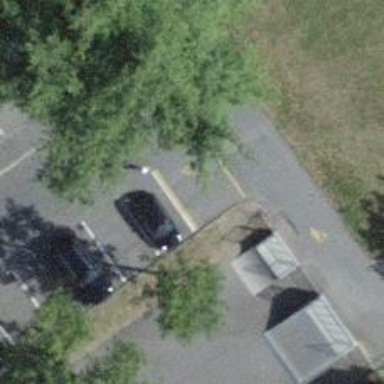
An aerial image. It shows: Normal bicycle parking facility.